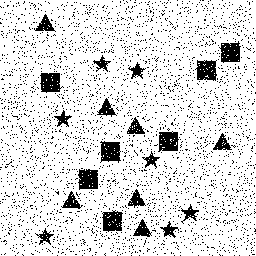
Squares: 7
Triangles: 7
Stars: 7
Total shapes: 21